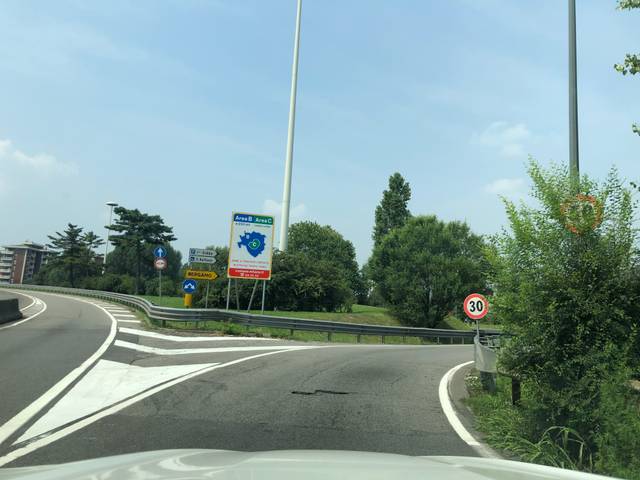
Region: Italy
Coordinates: 45.514, 9.259